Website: home-depot
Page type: delivery-shipping
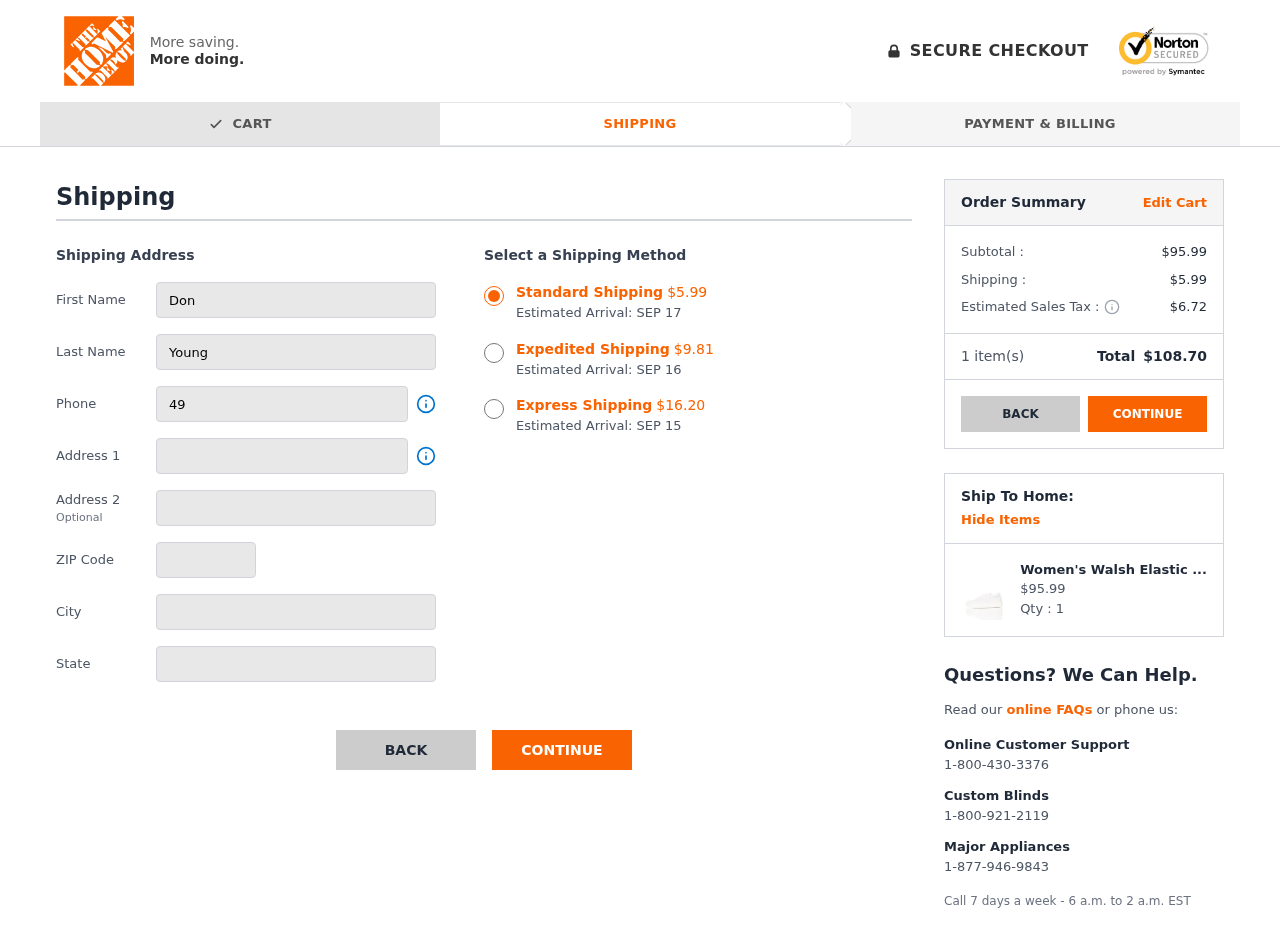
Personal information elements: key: PII_CITY
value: North Megan
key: PII_FIRSTNAME
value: Don
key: PII_LASTNAME
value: Young
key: PII_PHONE
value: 4997682210
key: PII_POSTCODE
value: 08089
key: PII_STATE
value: Wisconsin
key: PII_STREET
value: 235 Amanda Garden
Product elements: key: PRODUCT1_NAME
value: Women's Walsh Elastic Trainer White (White) 8 UK (41 EU)
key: PRODUCT1_PRICE
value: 95.99
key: PRODUCT1_QUANTITY
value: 1
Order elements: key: ORDER_SHIPPING_COST_STANDARD
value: $5.99
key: ORDER_DELIVERY_DATE
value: SEP 17
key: ORDER_SHIPPING_COST_EXPEDITED
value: $9.81
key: ORDER_DELIVERY_DATE_EXPEDITED
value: SEP 16
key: ORDER_SHIPPING_COST_EXPRESS
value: $16.20
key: ORDER_DELIVERY_DATE_EXPRESS
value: SEP 15
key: ORDER_SUBTOTAL
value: $95.99
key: ORDER_SHIPPING_COST
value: $5.99
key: ORDER_TAX
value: $6.72
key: ORDER_NUM_ITEMS
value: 1
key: ORDER_TOTAL
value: $108.70